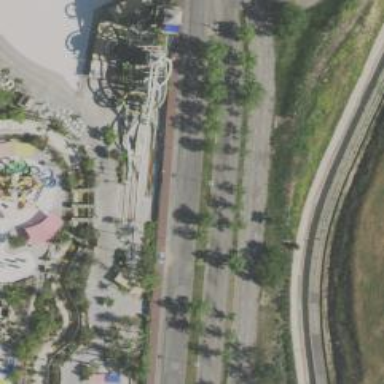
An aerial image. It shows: Water slide attraction.